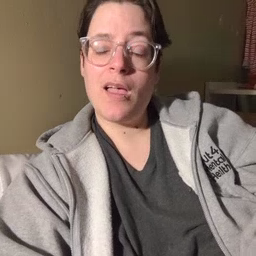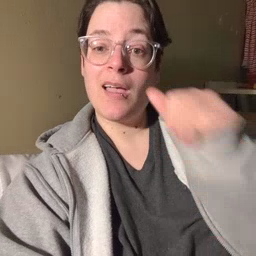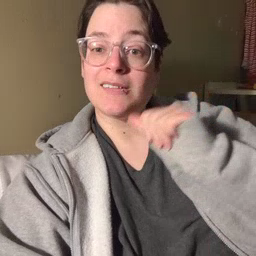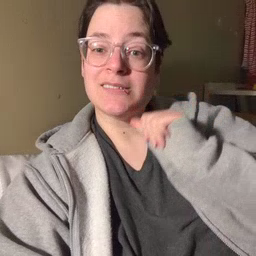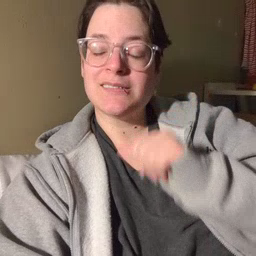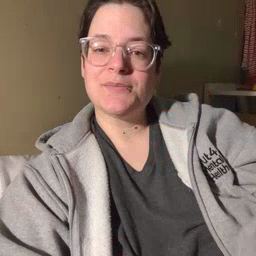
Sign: aunt